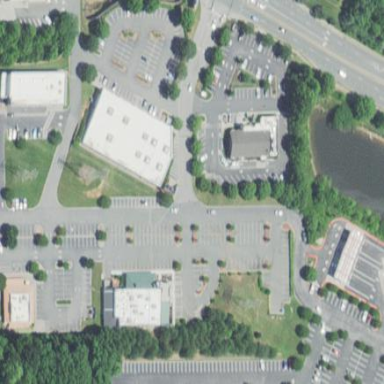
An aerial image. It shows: Retail area.